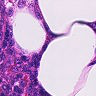
Metastatic tissue present: no